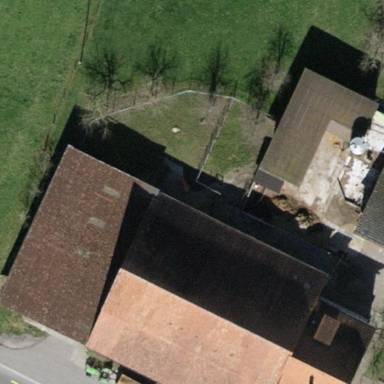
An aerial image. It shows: Stable.